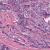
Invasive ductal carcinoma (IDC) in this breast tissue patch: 1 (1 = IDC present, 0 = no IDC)